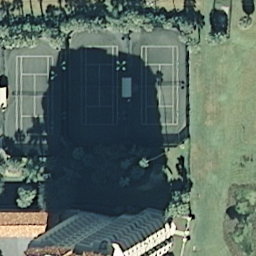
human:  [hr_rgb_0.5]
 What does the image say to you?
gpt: tennis court